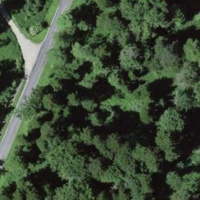
EUNIS habitat code: 41
Species observed at this site:
Impatiens parviflora